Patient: sex F, age 58
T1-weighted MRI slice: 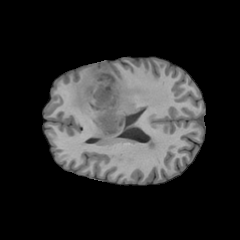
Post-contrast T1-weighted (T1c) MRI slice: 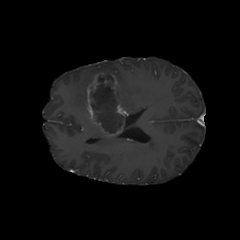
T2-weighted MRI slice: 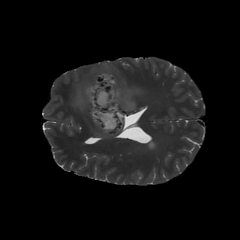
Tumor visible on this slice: yes
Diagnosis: Glioblastoma, IDH-wildtype
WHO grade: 4